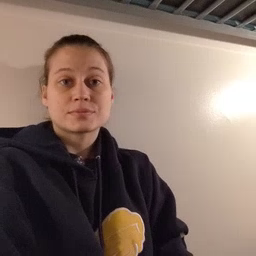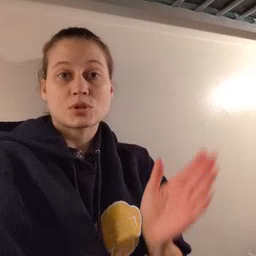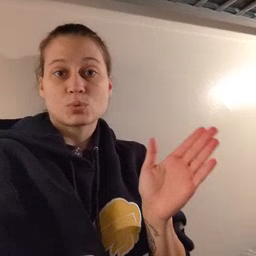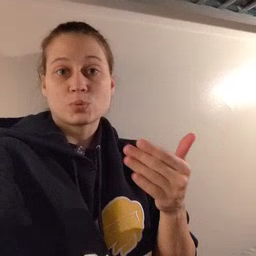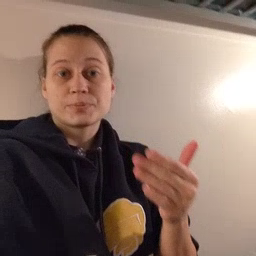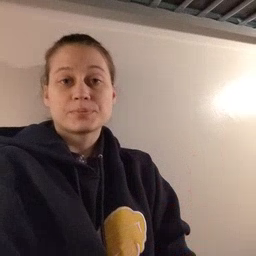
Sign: room